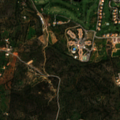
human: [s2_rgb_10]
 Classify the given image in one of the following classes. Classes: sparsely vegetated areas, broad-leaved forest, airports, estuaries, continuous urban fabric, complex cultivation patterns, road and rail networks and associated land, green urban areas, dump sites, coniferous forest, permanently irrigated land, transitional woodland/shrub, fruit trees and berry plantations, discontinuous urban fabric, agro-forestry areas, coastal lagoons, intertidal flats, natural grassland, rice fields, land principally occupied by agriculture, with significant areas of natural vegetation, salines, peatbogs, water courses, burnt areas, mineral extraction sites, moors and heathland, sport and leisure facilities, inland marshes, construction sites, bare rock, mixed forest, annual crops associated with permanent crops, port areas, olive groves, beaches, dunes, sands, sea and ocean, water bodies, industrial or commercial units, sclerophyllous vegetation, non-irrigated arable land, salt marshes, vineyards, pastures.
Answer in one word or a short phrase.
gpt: sport and leisure facilities, annual crops associated with permanent crops, land principally occupied by agriculture, with significant areas of natural vegetation, sclerophyllous vegetation